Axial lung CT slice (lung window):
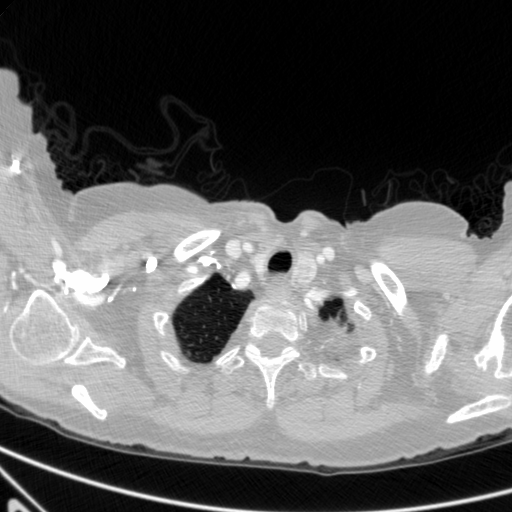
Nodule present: no